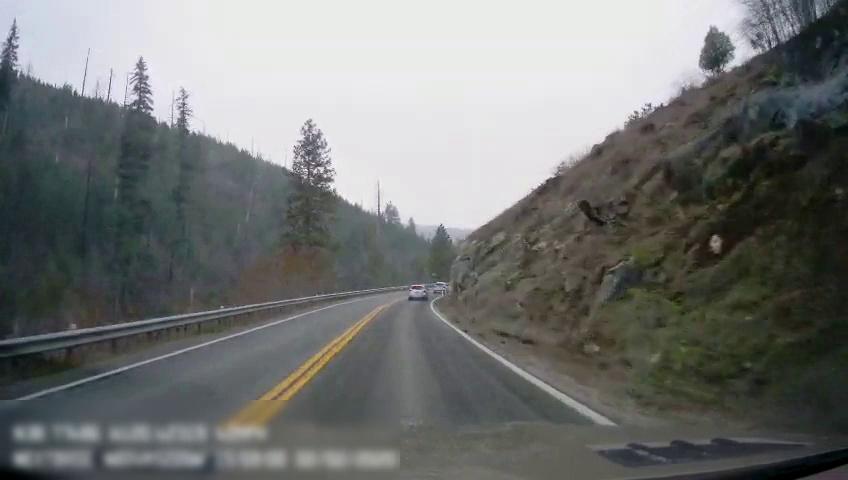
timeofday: Day
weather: Cloudy
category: Drivable Space
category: Vehicles | SUV
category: Vehicles | SUV
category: Lanes | Alternate Lane
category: Lanes | Current Lane
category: Lanes | Opposite Lane
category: Lanes | Opposite Lane